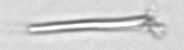
Label: fiber_TAG_external_detritus